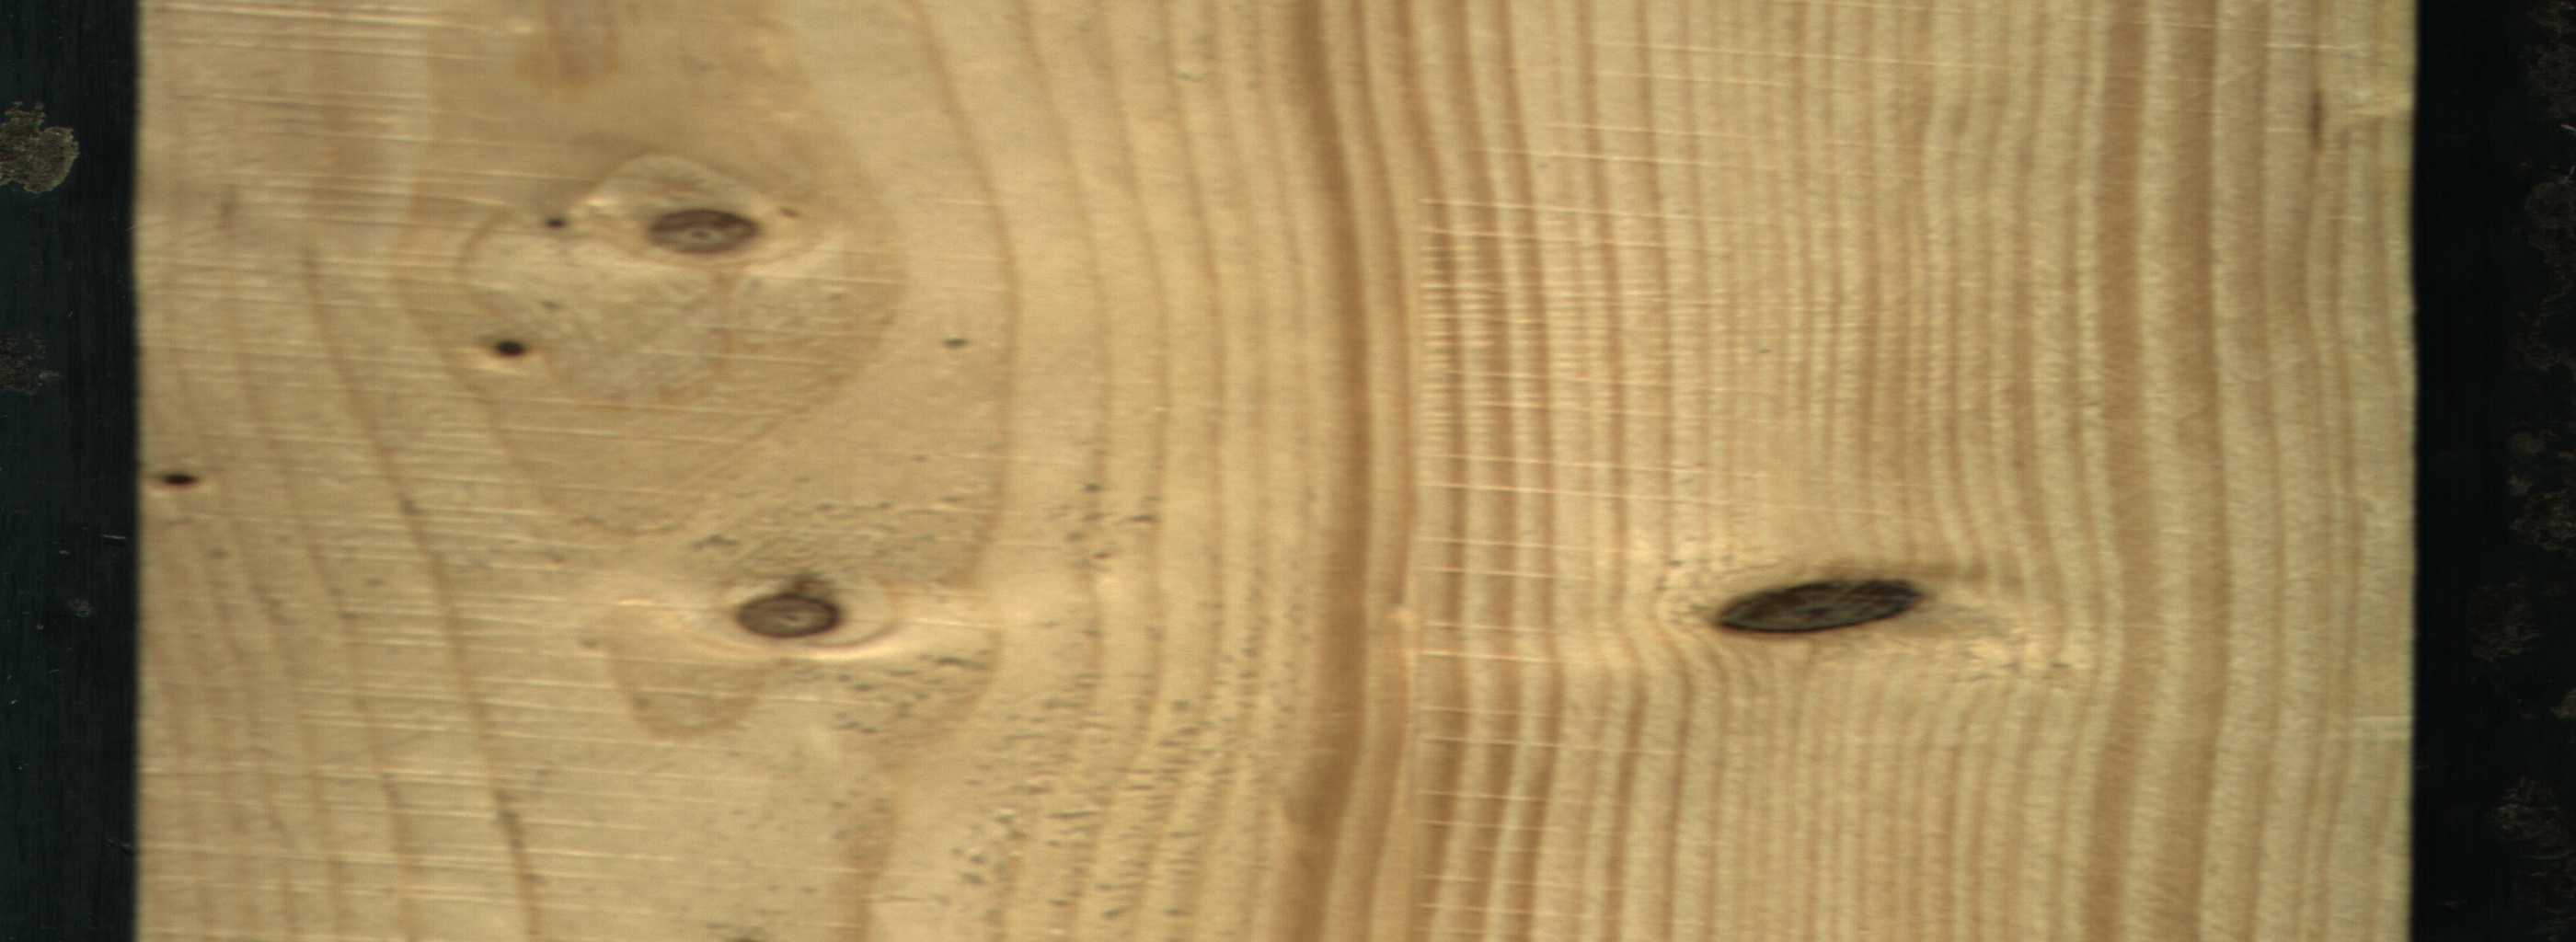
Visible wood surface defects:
Dead_Knot
Dead_Knot
Dead_Knot
Dead_Knot
Dead_Knot
Dead_Knot
Dead_Knot
Dead_Knot
Dead_Knot
Dead_Knot
Live_Knot